Question: I'm using Visual Studio 2019 and I have 5 or more areas in my ASP.NET Core MVC application.
When I was about to create a new controller and new razor ('.cshtml' file) with dynamic layouts, menus, header and footer, I got the error shown below.
I see a lot of questions that don't have answers.

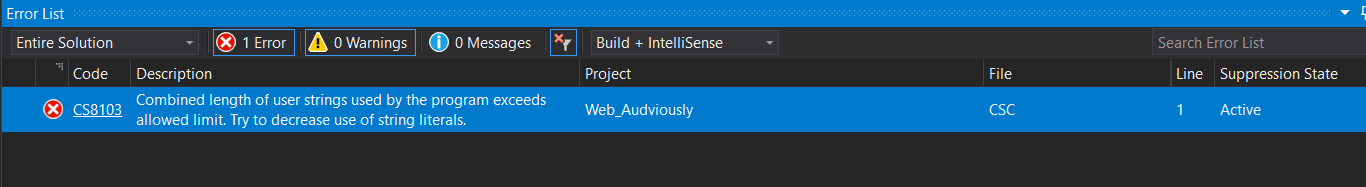
Answer: I just found out the answer by editing the .CSPROJ file and add the following :
'''
<PropertyGroup><TargetFramework>netcoreapp2.1</TargetFramework>
<RazorCompileOnBuild>false</RazorCompileOnBuild>
<RazorCompileOnPublish>true</RazorCompileOnPublish></PropertyGroup>
'''
and this one:
'''
<PropertyGroup Condition="'$(Configuration)' == 'Debug'">
<RazorCompileOnBuild>false</RazorCompileOnBuild>
<RazorCompileOnPublish>true</RazorCompileOnPublish>
</PropertyGroup>
'''